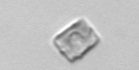
Label: Bacillariophyceae_morphotype1